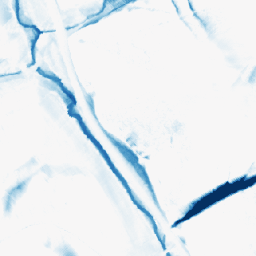
Category: morphological
Decomposition family: morphological_diamond
Decomposition parameters: operation: closing
radius: 15
Upsampling method: area
Upsampling parameters: scale: 4
Upsampling scale: 4